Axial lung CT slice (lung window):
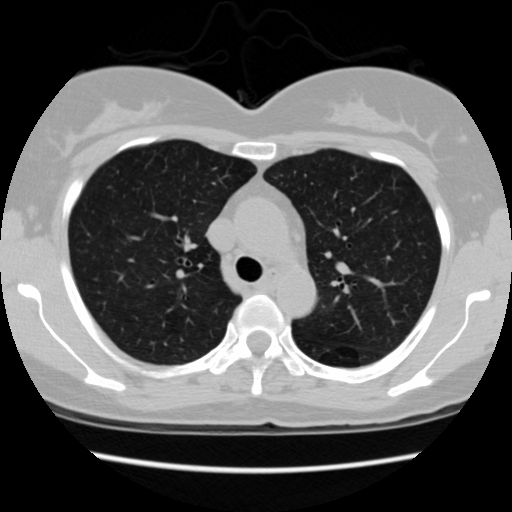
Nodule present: no